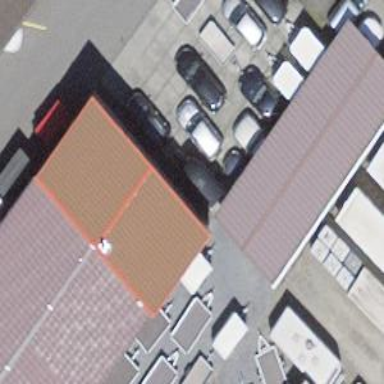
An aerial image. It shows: Car repair shop.